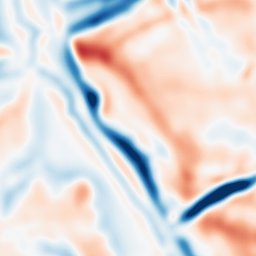
Category: multiscale
Decomposition family: dog
Decomposition parameters: sigma_low: 5
sigma_high: 10
Upsampling method: sinc_hamming
Upsampling parameters: scale: 4
kernel_size: 8
Upsampling scale: 4